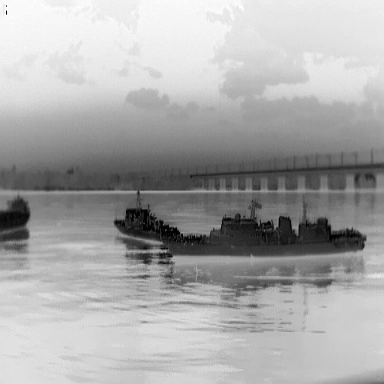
There are three objects shown in the infrared image, including two warships, and a liner.